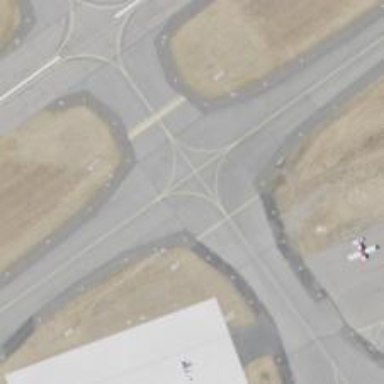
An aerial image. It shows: Image of taxiway at airport.